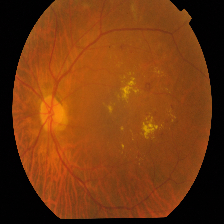
Diabetic retinopathy grade: Proliferative DR